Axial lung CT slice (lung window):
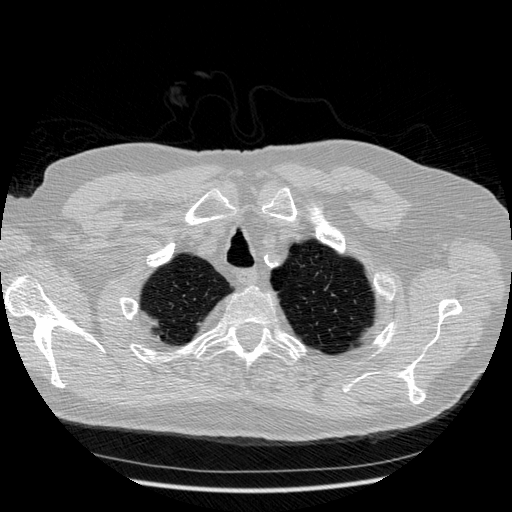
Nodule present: no